Question: I'm trying to build a firefox addon & I want to add image/icon in the right click content menu , for example, firebug had an icon in the right click context menu,

I wanna do something similar, my addon also consists of menu items
:
'''
[icon] [menu]
[menu item 1]
[menu item 2]
[menu item 3]
[menu item 4]
'''
How can I do it ?
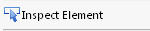
Answer: You have to set the <URL> and store the image so that you can access it.
XUL:
'''
<menu id="someid" label='your label'
class="menu-iconic"
image='chrome://addon/skin/image.png'>
...
</menu>
'''
JavaScript:
You can also set or change the image dynamically (get a reference to the element first):
'''
menu.setAttribute('image', 'chrome://addon/skin/image.png');
'''